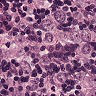
Metastatic tissue present: yes